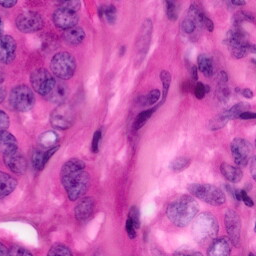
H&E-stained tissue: Pancreatic